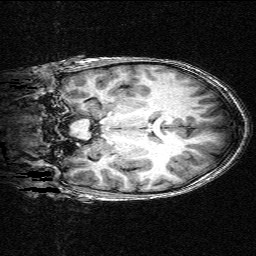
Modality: T1w
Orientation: coronal
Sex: male
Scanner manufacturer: siemens
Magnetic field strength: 3 T
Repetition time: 2.3 s
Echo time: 0.00336 s